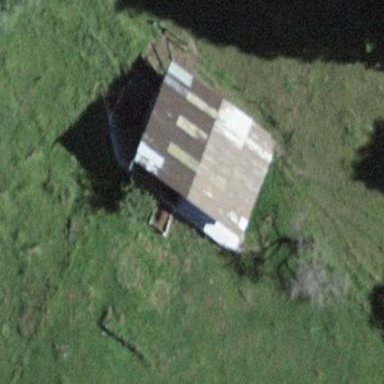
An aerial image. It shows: Rural barn.